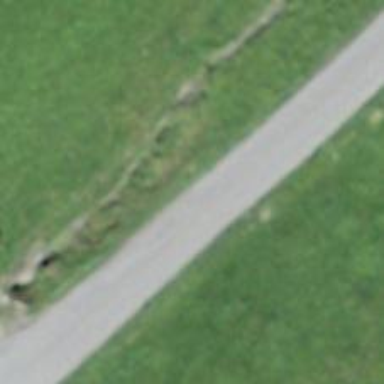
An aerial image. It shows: Unclassified paved road.